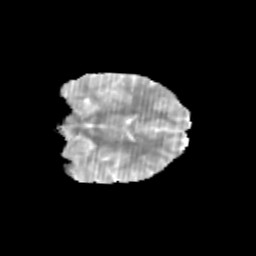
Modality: MD
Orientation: coronal
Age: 12
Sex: female
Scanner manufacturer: siemens
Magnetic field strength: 3 T
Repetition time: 3.8 s
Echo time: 0.07 s